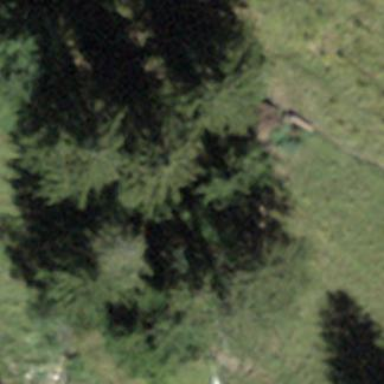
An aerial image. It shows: Forest area.